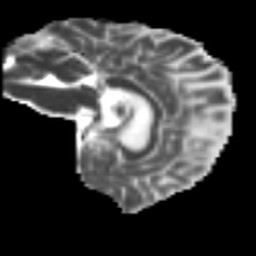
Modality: MD
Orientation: sagittal
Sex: female
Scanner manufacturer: ge
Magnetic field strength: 3 T
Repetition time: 7 s
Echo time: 0.08 s